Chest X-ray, PA view. Patient: 68 years old, sex F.
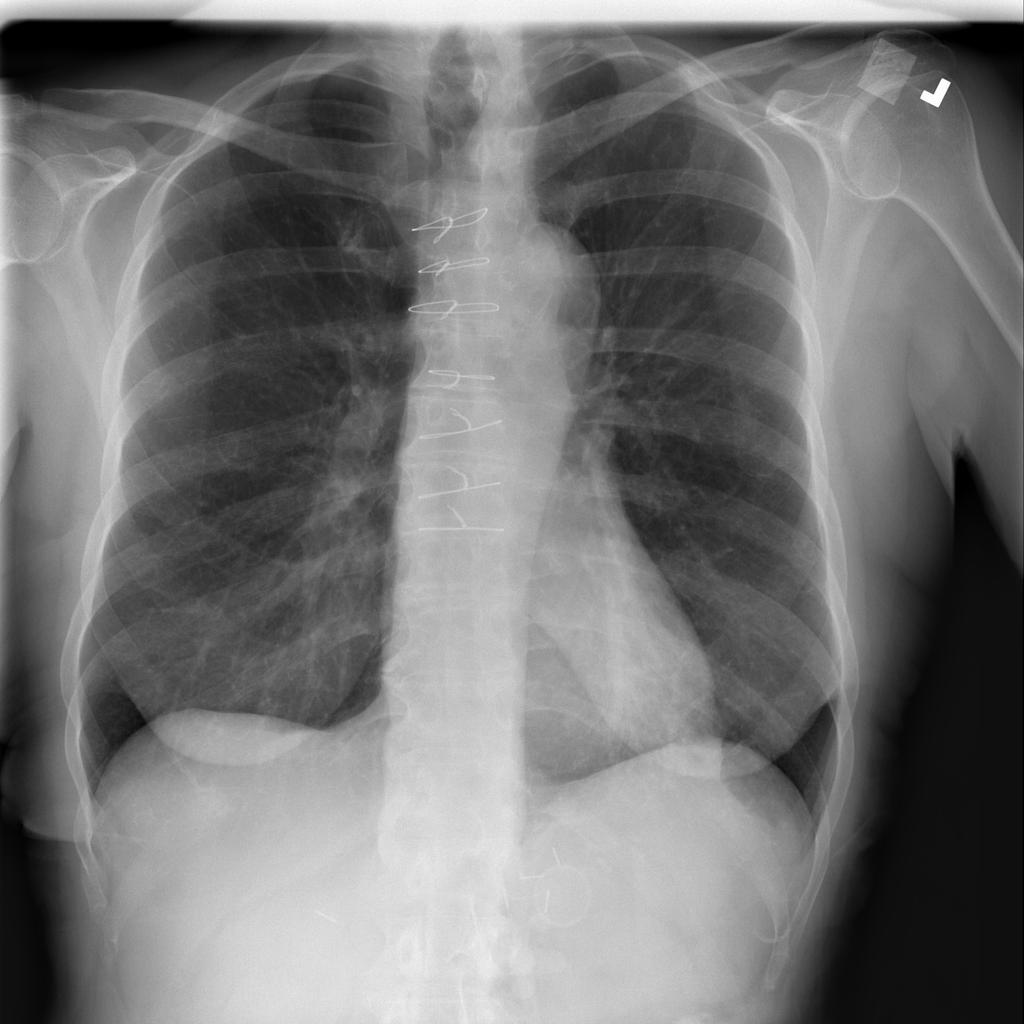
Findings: No Finding